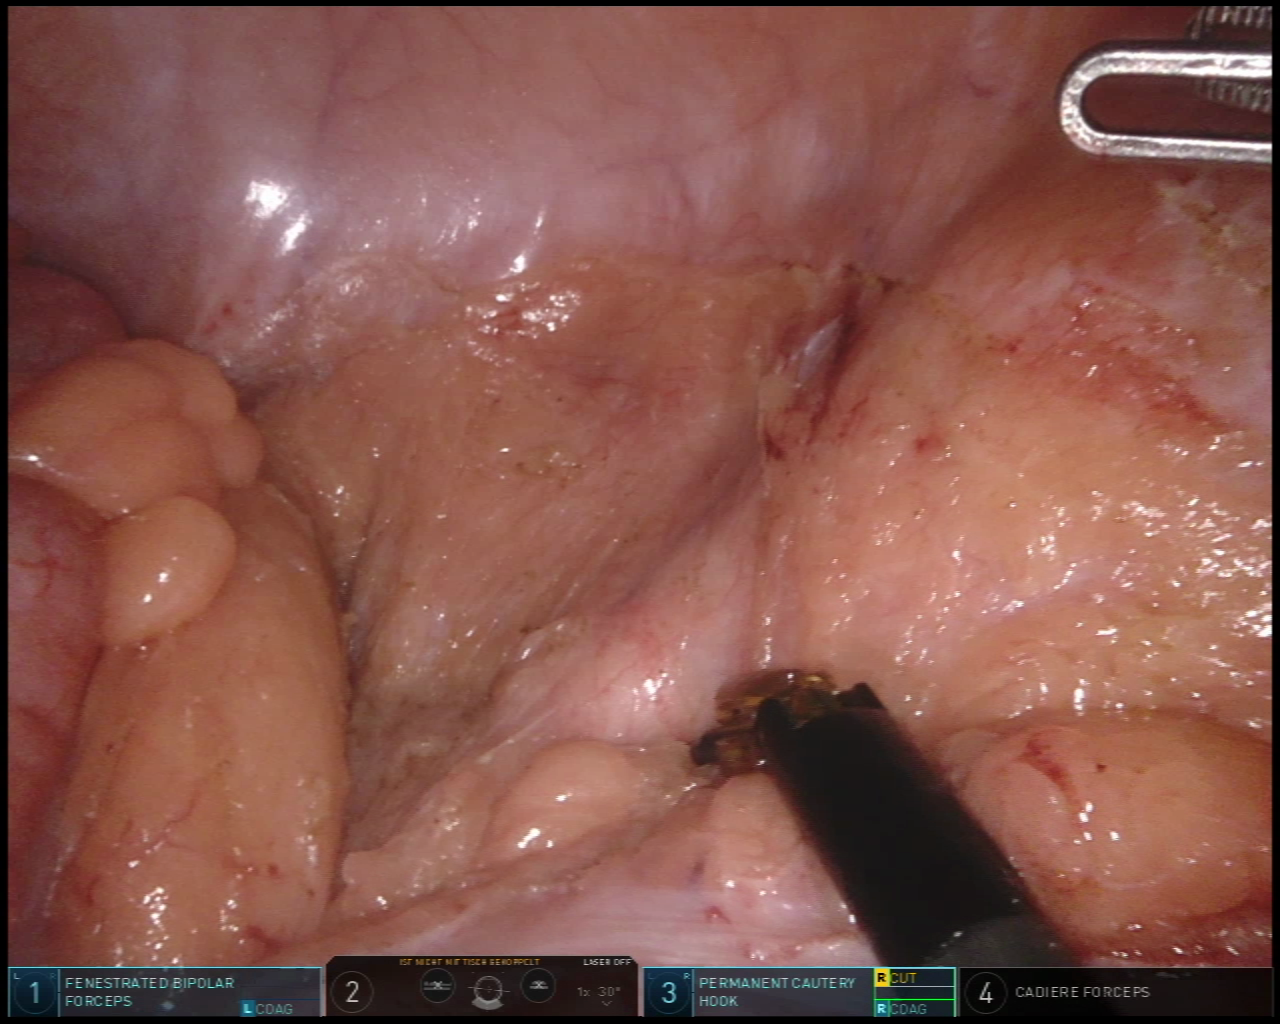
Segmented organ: abdominal_wall
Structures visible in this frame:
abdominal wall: yes
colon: yes
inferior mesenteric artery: no
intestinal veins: no
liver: no
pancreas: no
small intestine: no
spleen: no
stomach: no
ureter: no
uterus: no
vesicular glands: no